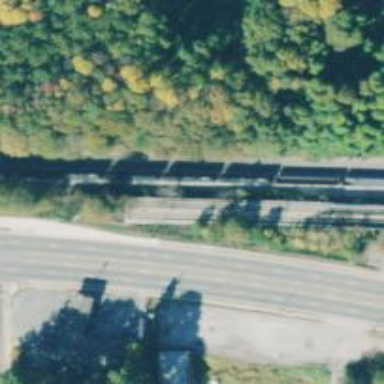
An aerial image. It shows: Disused railway.